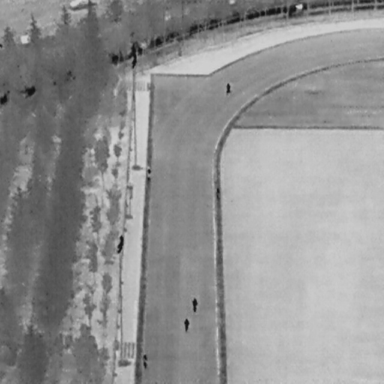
There are six People in the infrared image.